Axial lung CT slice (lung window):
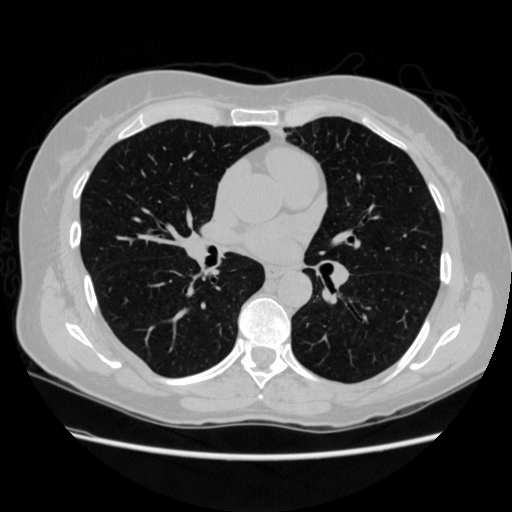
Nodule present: no